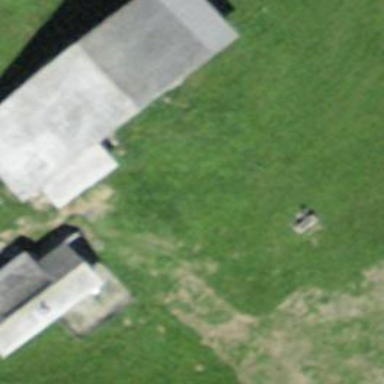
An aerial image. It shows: Farm building.